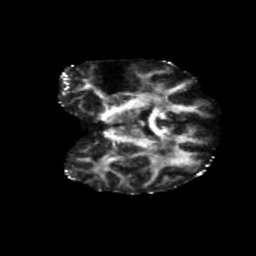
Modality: FA
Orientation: coronal
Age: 46
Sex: female
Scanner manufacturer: siemens
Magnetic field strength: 3 T
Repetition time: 5.47 s
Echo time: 0.0854 s